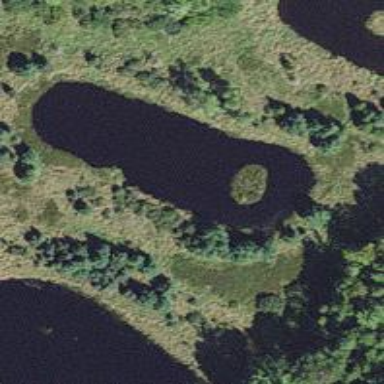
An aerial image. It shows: Pond with natural water.